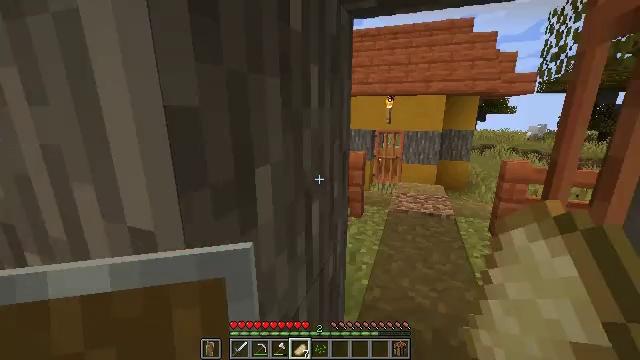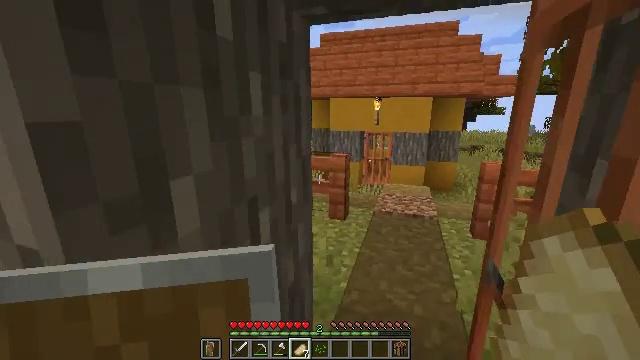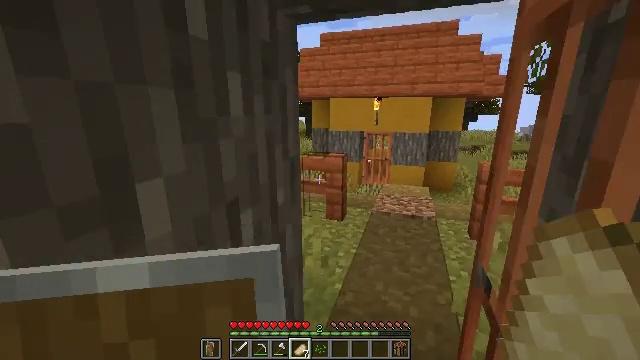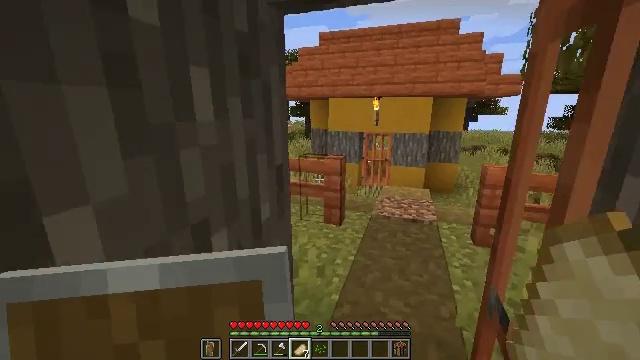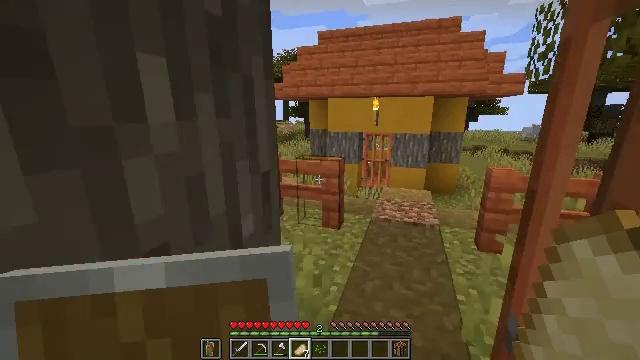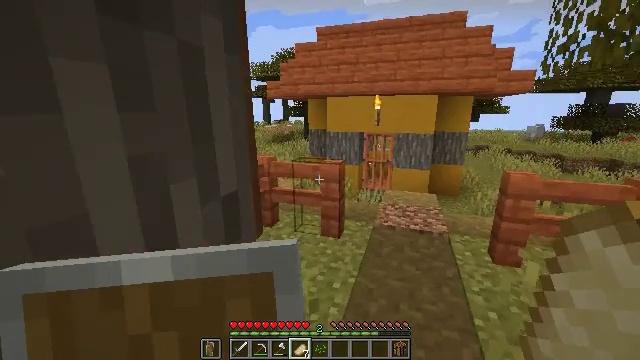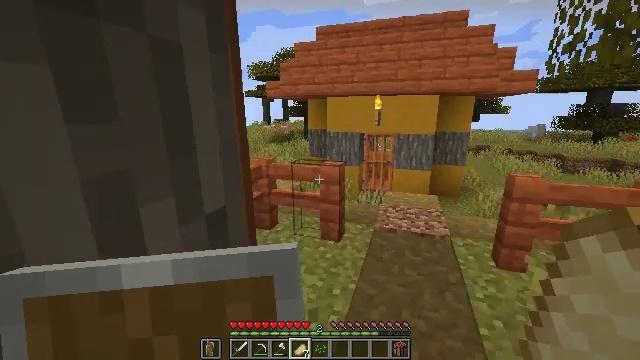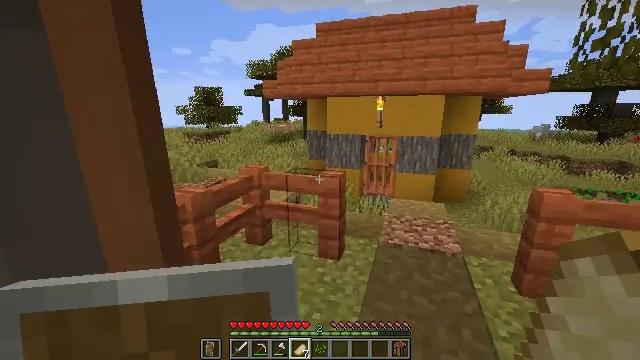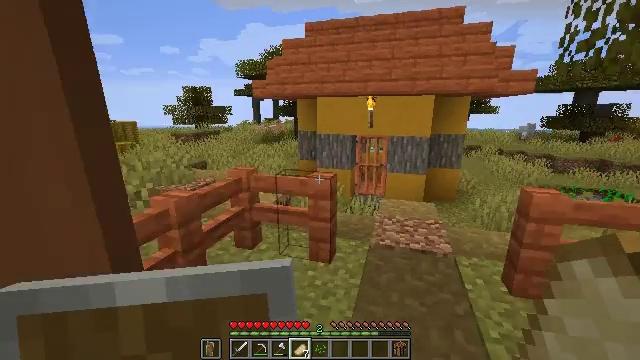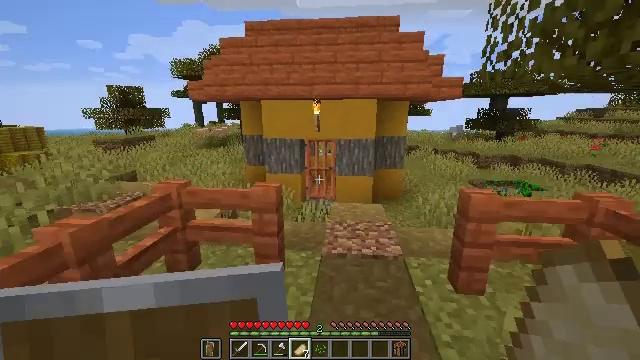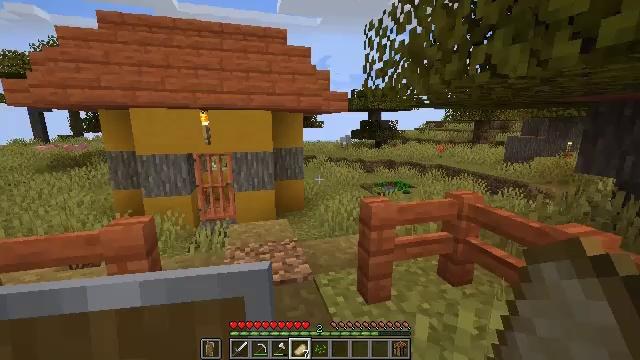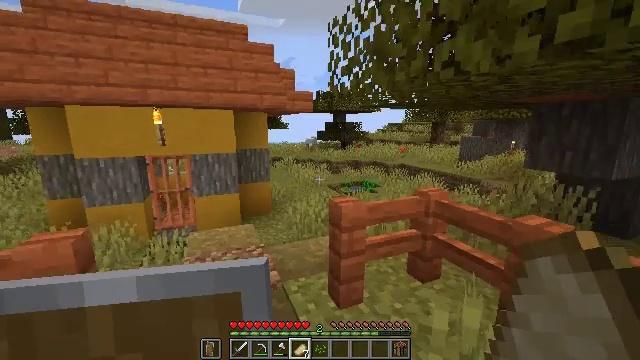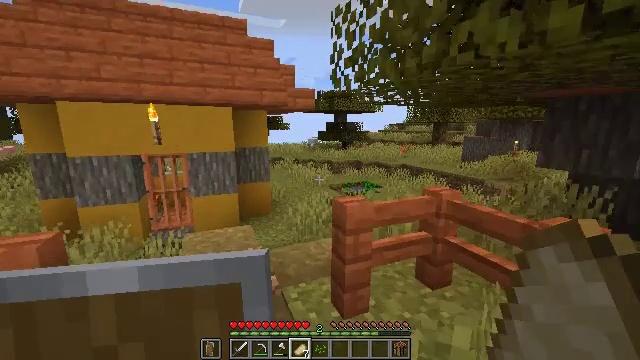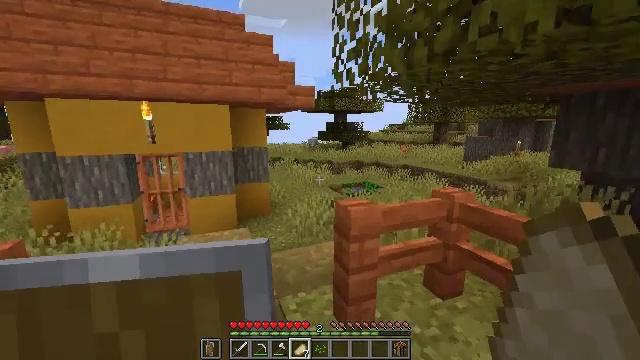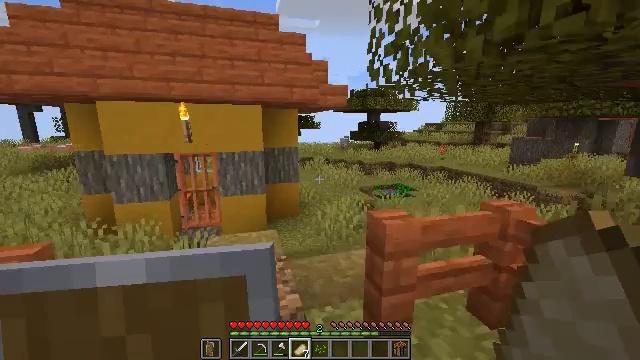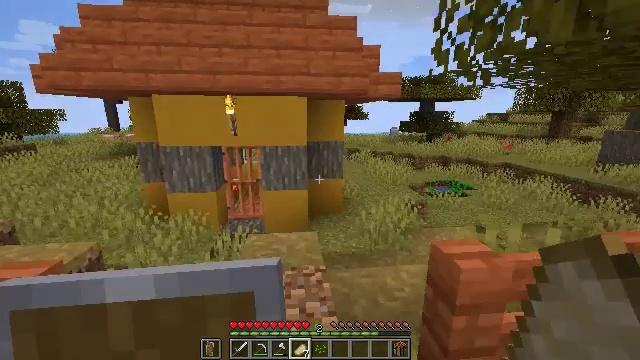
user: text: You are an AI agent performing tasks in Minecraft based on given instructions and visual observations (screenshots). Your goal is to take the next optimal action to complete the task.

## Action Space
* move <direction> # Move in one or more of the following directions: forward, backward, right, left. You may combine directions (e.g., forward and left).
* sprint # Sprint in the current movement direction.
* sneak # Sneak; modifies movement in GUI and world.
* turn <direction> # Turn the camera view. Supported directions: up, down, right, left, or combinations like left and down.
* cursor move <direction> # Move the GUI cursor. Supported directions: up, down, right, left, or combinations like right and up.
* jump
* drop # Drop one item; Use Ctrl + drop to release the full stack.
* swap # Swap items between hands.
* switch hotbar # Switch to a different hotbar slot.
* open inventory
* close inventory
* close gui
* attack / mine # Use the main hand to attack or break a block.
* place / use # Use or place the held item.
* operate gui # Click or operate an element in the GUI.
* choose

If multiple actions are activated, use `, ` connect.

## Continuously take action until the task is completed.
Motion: motion action
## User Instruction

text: Break the bookshelf for books.
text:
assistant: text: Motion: move right, turn right
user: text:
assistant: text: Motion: move forward and move right
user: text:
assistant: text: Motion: move forward and move right
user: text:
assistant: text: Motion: move forward
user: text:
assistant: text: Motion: move forward
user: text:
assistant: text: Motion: move forward
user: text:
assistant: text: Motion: move forward
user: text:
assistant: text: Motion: move forward, turn right
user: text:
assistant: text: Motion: move forward, turn right
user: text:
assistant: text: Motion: move forward, turn right and up
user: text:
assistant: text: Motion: move forward, turn right
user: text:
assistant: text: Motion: move forward
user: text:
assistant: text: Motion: move forward
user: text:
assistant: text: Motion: move forward, turn left
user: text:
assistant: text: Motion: move forward, turn left and down
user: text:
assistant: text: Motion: move forward, turn left and down
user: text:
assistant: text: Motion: move forward, sprint, turn left
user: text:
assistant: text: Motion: move forward, sprint, turn left
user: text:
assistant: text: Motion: move forward, sprint, turn left
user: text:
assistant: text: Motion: move forward, sprint
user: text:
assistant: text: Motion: move forward
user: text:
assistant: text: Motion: move forward
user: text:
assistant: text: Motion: move forward and move left
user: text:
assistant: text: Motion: move forward and move left
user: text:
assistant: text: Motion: move forward and move left
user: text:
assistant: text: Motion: move forward, turn down
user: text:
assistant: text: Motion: move forward, turn down
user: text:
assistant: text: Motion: move forward, turn left and down
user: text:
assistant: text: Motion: move forward, turn down
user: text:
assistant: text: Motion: move forward, use / place